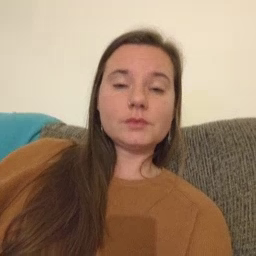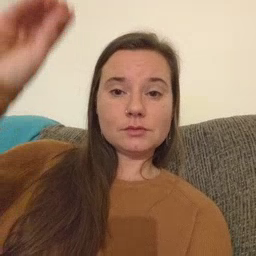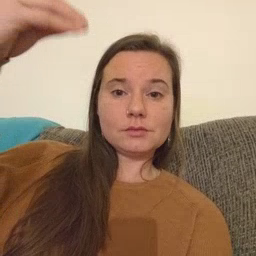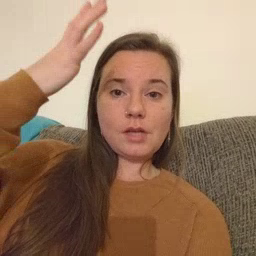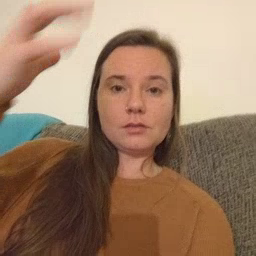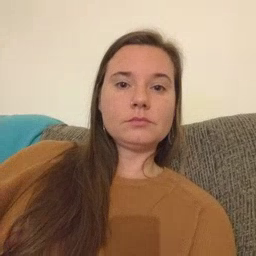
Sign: sun